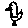
Label: bird